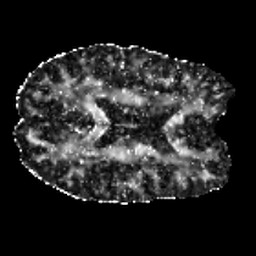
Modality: FA
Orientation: axial
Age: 46
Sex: male
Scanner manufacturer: ge
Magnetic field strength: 3 T
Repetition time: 3.335 s
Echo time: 0.0868 s